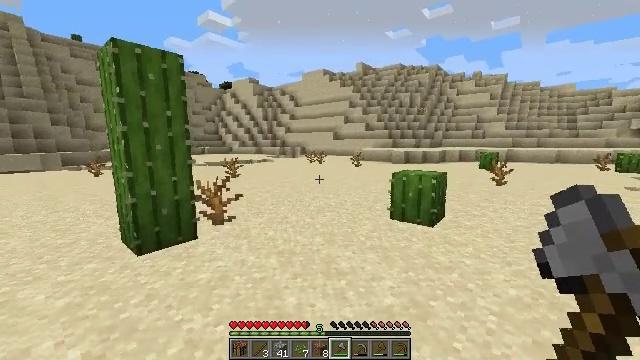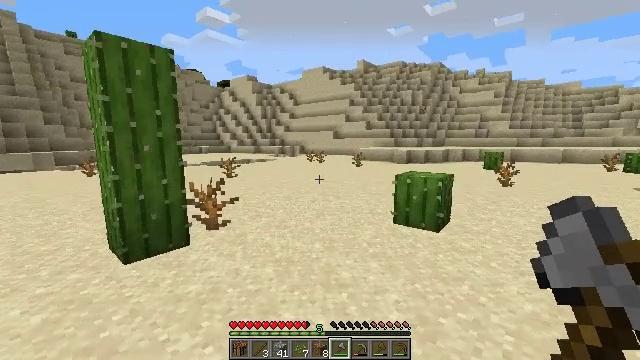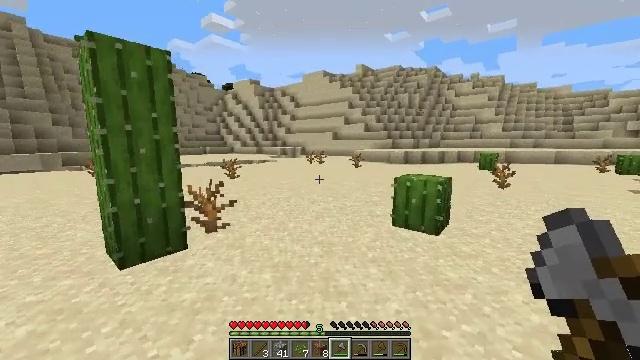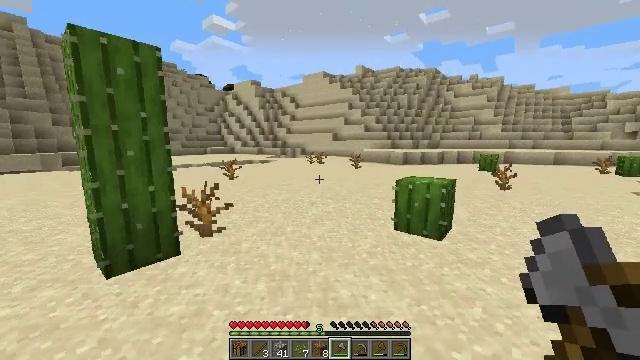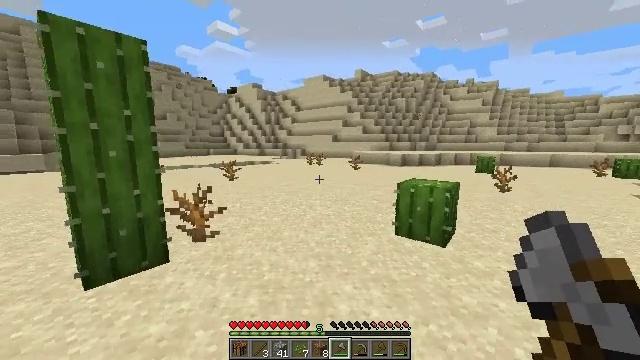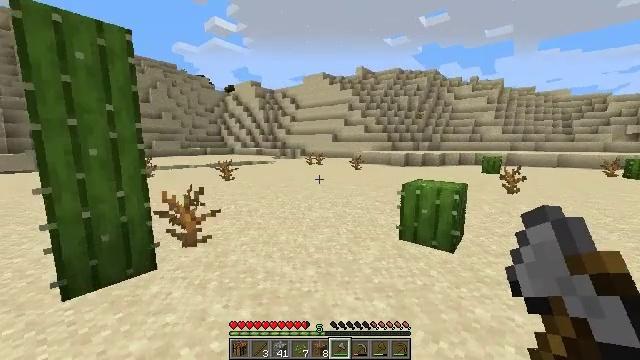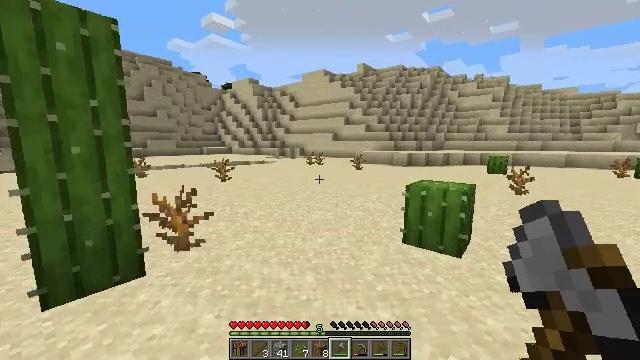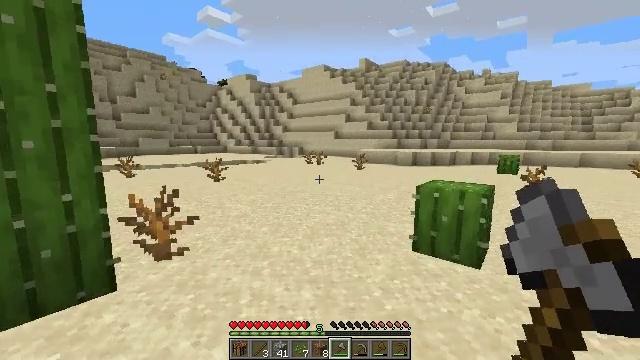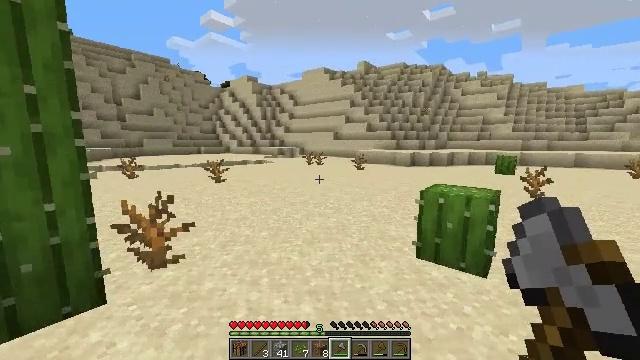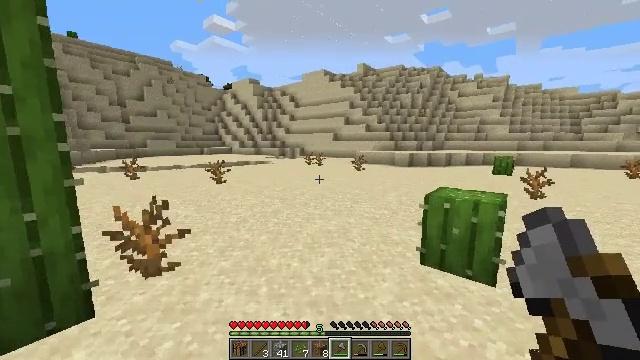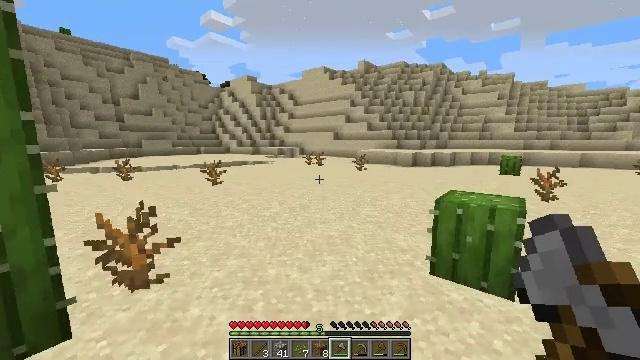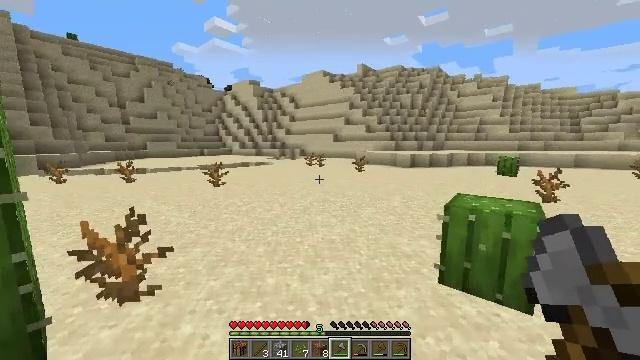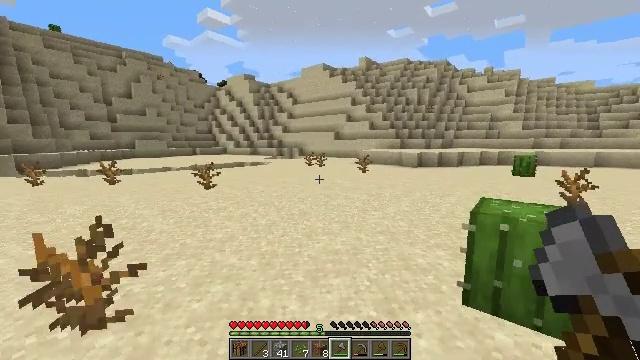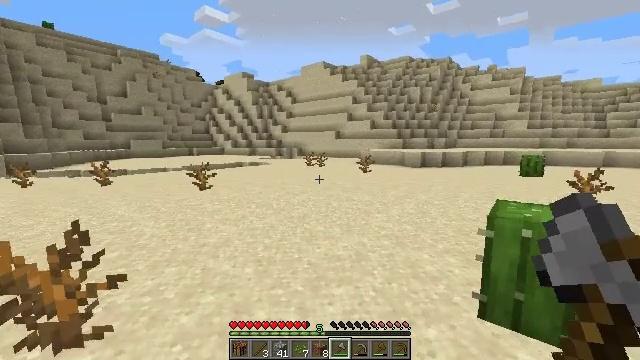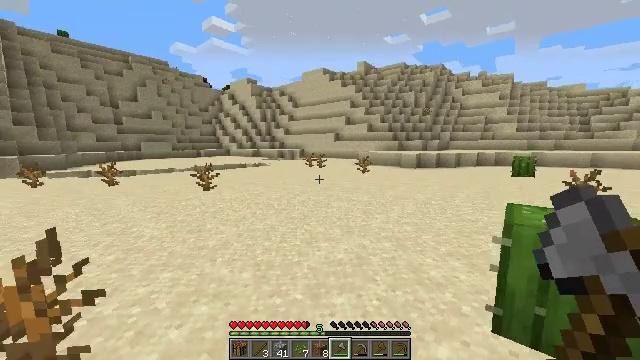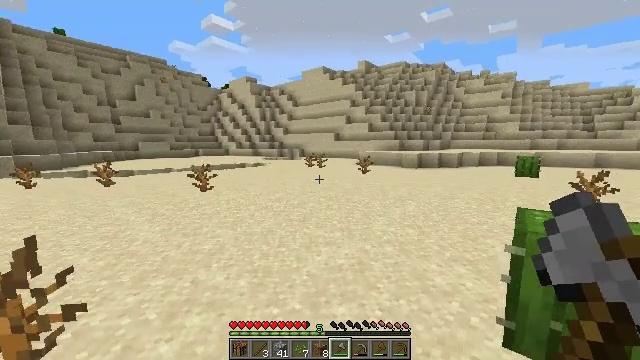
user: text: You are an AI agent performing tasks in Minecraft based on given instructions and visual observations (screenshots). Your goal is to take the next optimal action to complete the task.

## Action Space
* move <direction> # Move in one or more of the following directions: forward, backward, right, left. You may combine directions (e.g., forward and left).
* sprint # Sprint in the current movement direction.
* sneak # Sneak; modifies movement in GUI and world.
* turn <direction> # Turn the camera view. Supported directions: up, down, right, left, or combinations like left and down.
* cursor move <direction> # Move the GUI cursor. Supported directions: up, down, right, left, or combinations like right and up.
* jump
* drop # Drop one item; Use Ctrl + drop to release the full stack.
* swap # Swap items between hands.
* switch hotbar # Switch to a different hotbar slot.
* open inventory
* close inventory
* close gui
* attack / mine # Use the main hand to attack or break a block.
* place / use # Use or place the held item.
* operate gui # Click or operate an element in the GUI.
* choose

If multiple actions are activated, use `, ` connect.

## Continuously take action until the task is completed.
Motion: motion action
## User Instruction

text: Gather cactus by attacking it.
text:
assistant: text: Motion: move forward
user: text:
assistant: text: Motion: move forward
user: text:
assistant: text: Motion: move forward
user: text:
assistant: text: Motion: move forward
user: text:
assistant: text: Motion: move forward
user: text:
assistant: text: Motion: move forward
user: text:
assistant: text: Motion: move forward
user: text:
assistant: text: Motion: move forward
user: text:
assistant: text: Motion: move forward
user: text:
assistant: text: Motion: move forward
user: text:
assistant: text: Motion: move forward
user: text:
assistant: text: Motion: move forward
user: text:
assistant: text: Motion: move forward
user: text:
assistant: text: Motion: move forward
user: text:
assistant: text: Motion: move forward
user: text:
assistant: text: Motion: move forward
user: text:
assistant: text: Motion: move forward
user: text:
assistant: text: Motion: move forward
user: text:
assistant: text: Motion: move forward
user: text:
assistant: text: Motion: move forward
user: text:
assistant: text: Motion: move forward
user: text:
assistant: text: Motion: move forward
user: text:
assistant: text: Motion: move forward
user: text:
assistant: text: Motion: move forward
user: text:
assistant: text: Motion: move forward
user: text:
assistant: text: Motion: move forward
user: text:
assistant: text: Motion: move forward
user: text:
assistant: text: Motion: no_op
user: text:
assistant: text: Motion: no_op
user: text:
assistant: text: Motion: no_op